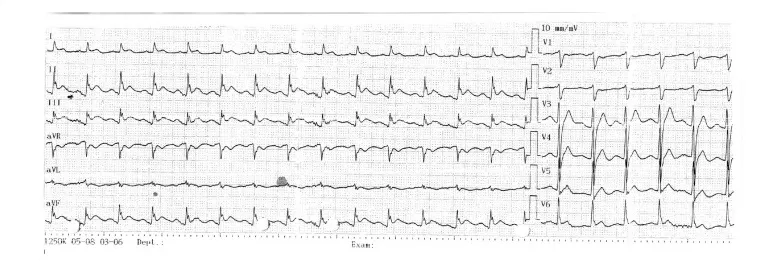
Suspeita de elevacao do segmento ST nas derivacoes inferiores e observada no eletrocardiograma realizado apos a desfibrilacao.
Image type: electrography (ekg)